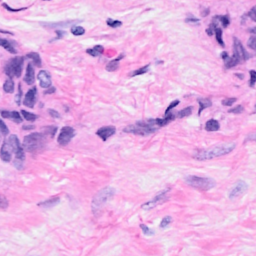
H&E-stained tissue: Breast